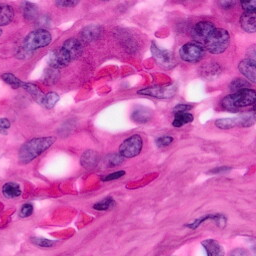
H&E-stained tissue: Pancreatic